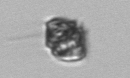
Label: Kryptoperidinium_triquetrum